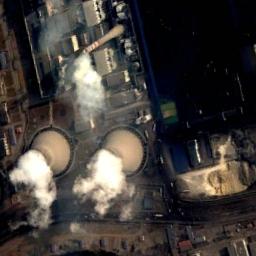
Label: thermal_power_station